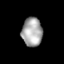
Tissue: skin
Cell type: T cells
Senescence score: 0.7468
Nuclear area (px): 581
Mean DAPI intensity: 166.775